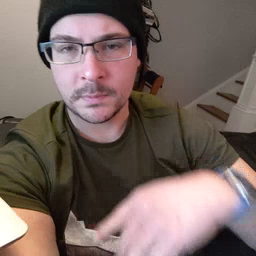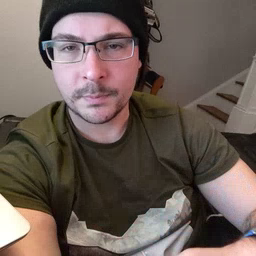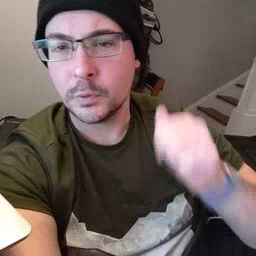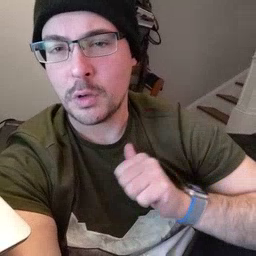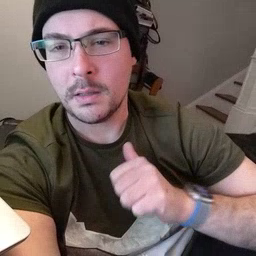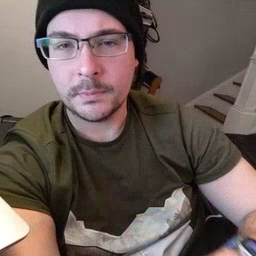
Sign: jacket